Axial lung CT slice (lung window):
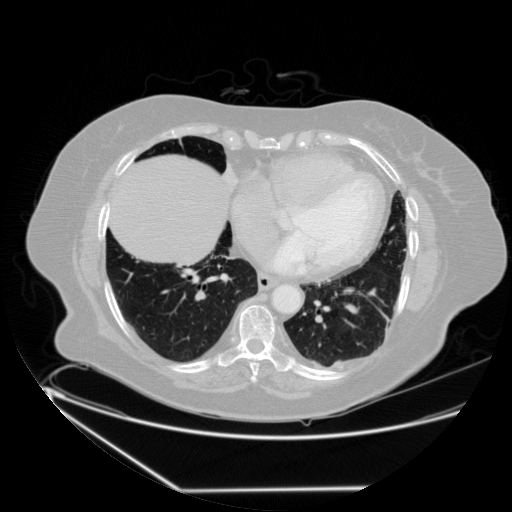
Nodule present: no